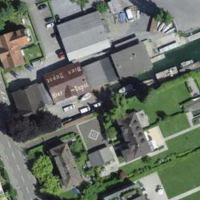
EUNIS habitat code: 54
Species observed at this site:
Cichorium intybus
Chenonetta jubata